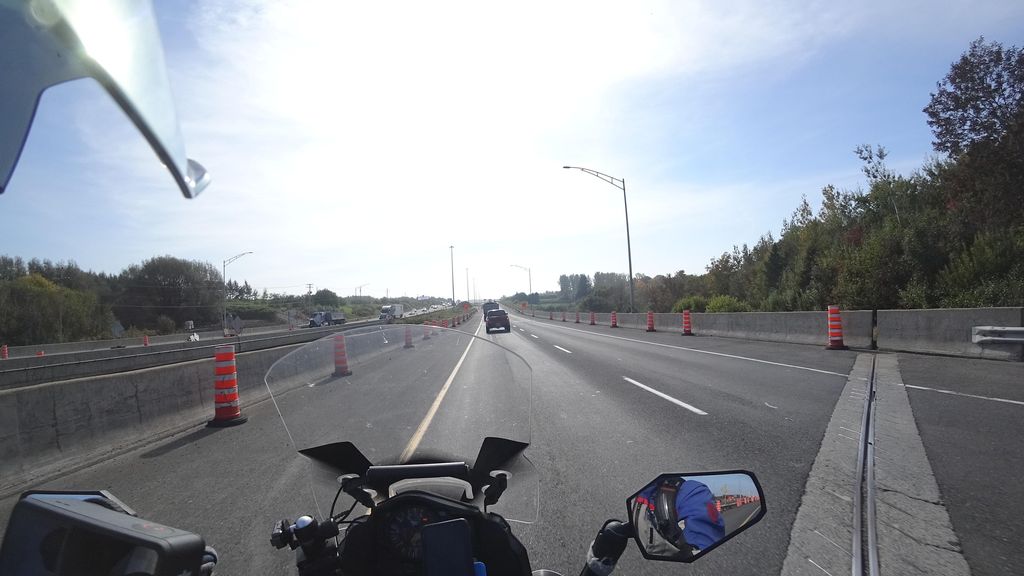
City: quebec_city